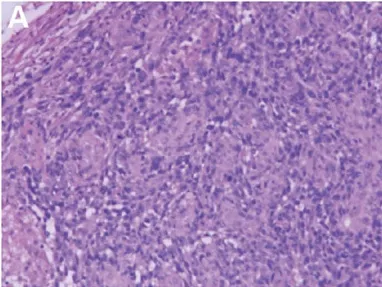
Histopathological Findings (A) Irregular tumor cell morphology, spindle-shaped and pleomorphic, with large, deeply stained nuclei showing obvious atypia, frequent nuclear division, and no specific arrangement pattern (x100 for cell morphology).
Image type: pathology (h&e)